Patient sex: M
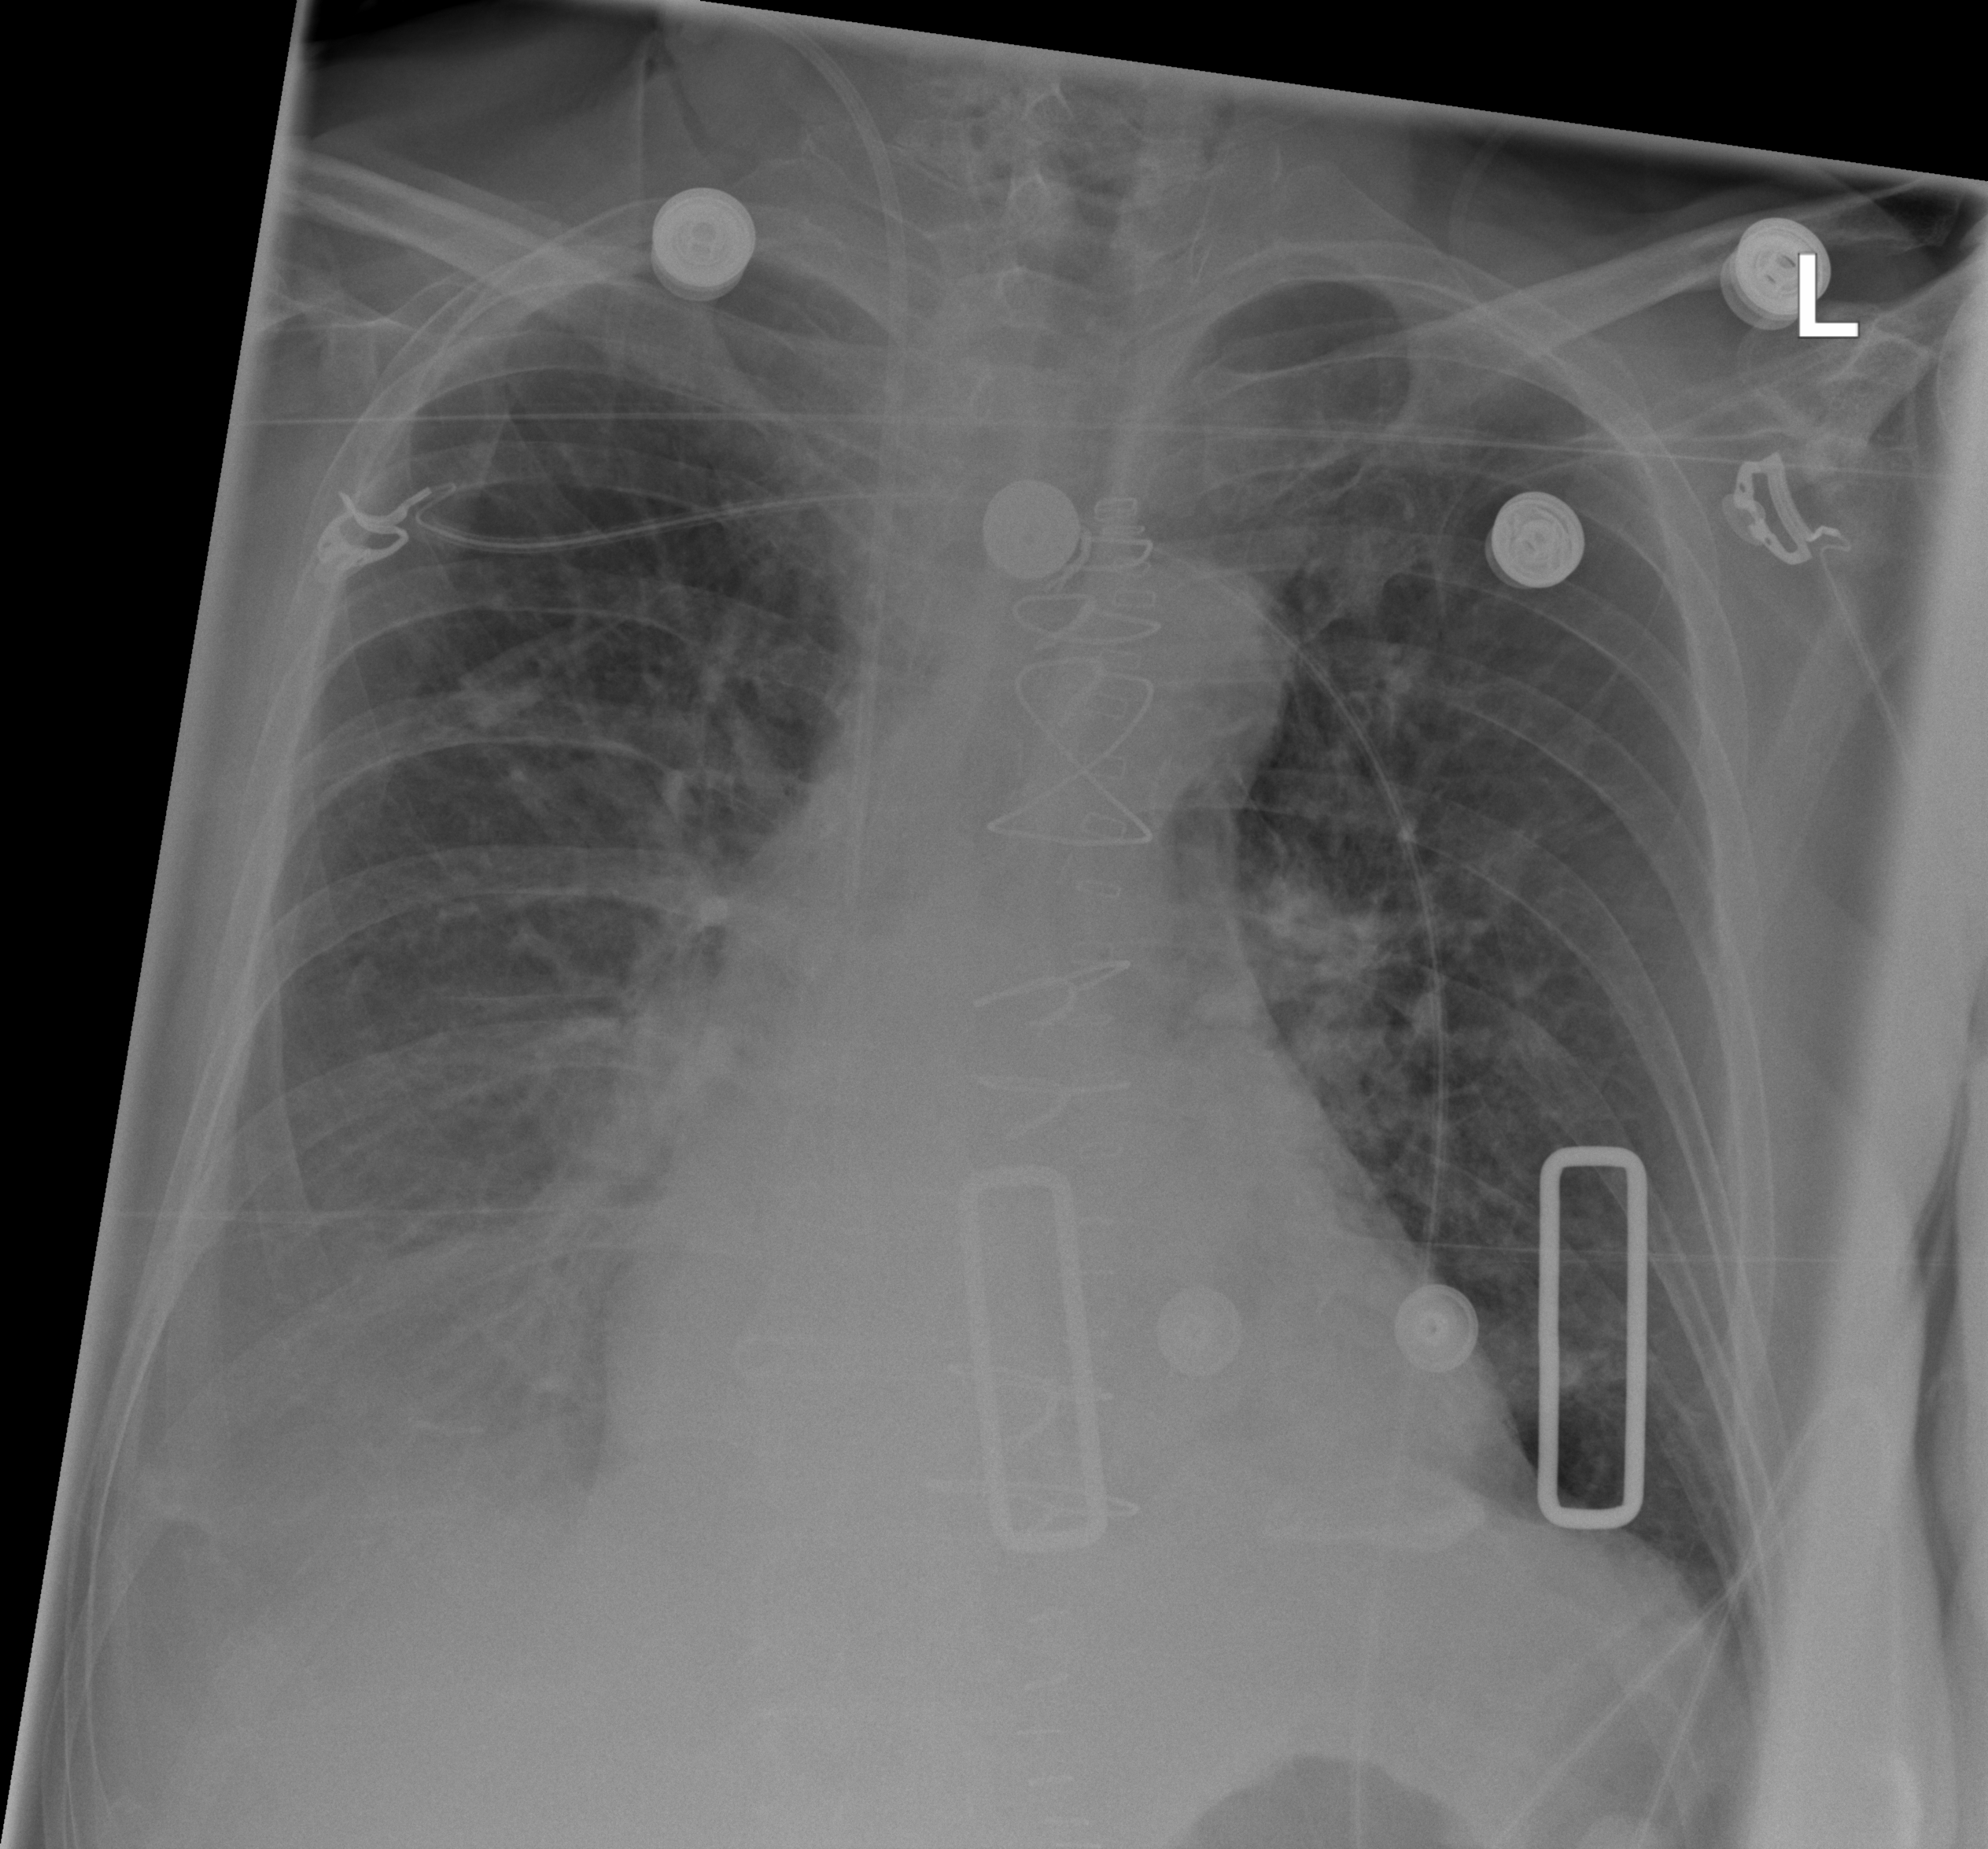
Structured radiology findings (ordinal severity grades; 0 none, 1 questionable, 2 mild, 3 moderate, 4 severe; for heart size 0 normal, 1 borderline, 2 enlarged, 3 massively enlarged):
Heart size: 2
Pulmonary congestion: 1
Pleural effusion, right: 3
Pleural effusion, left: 0
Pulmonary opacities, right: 0
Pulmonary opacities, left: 1
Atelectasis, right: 2
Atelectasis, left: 1